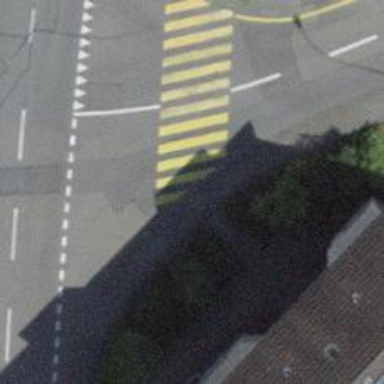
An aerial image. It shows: Kerb serving as barrier.